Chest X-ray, PA view. Patient: 56 years old, sex F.
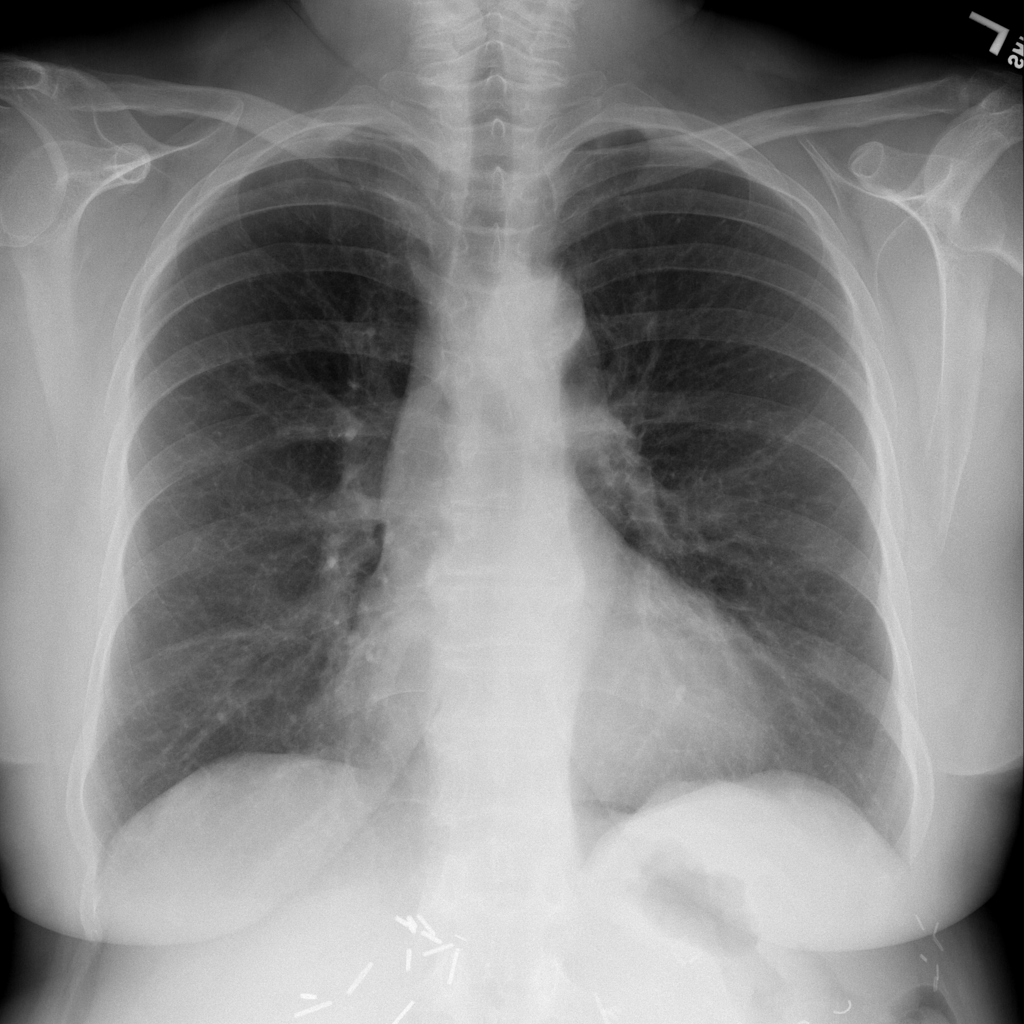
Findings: No Finding